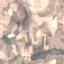
Land use / land cover class: PermanentCrop